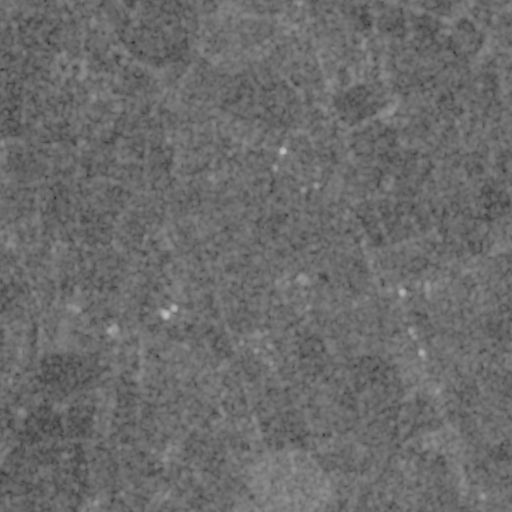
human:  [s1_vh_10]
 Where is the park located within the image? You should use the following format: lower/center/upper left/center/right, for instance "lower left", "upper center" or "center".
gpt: The park is located in the center right of the image.
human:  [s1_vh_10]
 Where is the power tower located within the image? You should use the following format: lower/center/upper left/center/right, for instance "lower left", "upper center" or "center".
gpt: The power tower is located in the upper right of the image.
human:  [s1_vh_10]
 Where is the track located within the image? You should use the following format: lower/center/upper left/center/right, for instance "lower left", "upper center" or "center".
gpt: The track is located in the upper left of the image.
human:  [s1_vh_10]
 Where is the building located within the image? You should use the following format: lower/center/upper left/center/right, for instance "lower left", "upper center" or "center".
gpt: There is no building in the image.

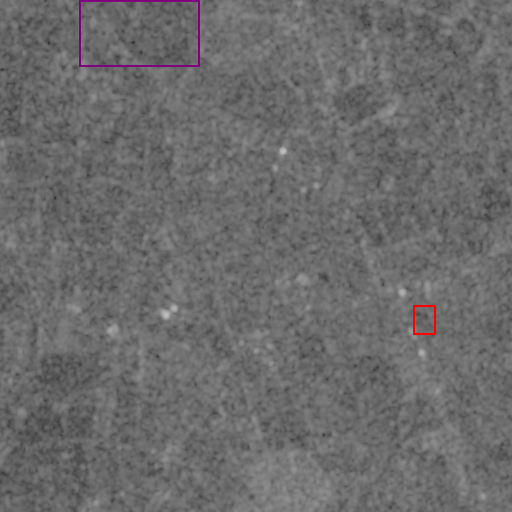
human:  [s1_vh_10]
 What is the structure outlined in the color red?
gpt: The structure outlined in red is a park.
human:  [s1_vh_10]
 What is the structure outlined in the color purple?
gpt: The structure outlined in purple is a track.
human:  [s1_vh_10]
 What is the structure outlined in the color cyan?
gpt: There is no cyan outline.